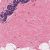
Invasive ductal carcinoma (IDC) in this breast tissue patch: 0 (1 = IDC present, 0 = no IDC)